Field crop: maize
Growth stage: 2
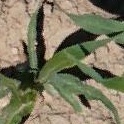
Species: maize